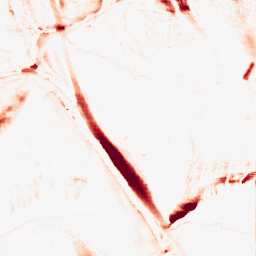
Category: morphological
Decomposition family: morphological_ellipse
Decomposition parameters: operation: opening
width: 10
height: 30
Upsampling method: sinc_blackman
Upsampling parameters: scale: 8
kernel_size: 16
Upsampling scale: 8